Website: lowes
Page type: customer-info-address
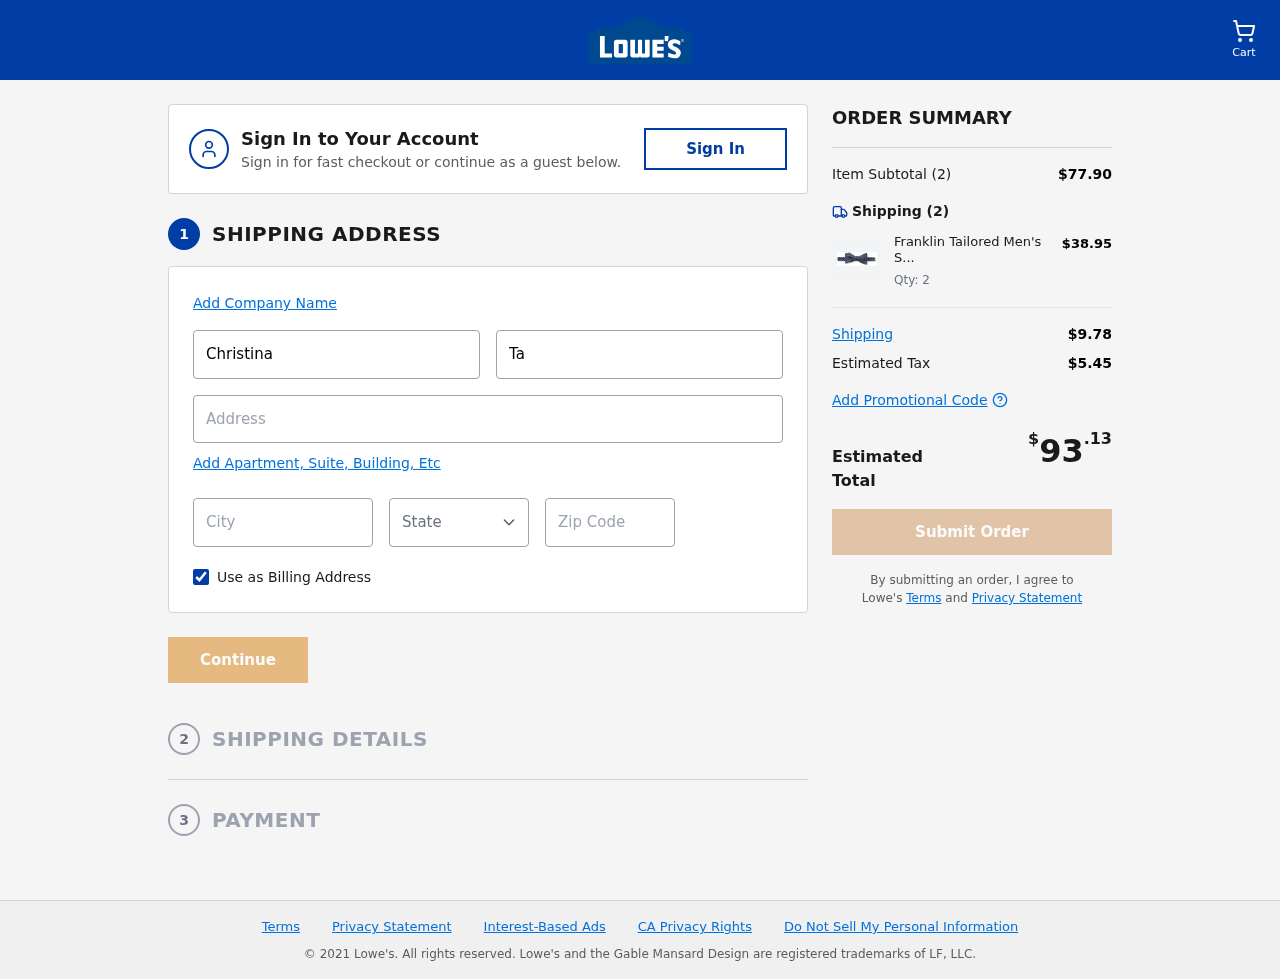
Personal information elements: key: PII_CITY
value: Walkerfort
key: PII_FIRSTNAME
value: Christina
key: PII_LASTNAME
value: Taylor
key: PII_POSTCODE
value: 95687
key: PII_STATE_ABBR
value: WI
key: PII_STREET
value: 373 Munoz Corners Apt. 203
Product elements: key: PRODUCT1_NAME
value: Franklin Tailored Men's Square Bow Tie, Navy
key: PRODUCT1_PRICE
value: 38.95
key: PRODUCT1_QUANTITY
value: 2
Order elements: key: ORDER_NUM_ITEMS
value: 2
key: ORDER_SUBTOTAL
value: $77.90
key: ORDER_NUM_ITEMS2
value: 2
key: ORDER_SHIPPING_COST
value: $9.78
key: ORDER_TAX
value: $5.45
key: ORDER_TOTAL
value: $93.13